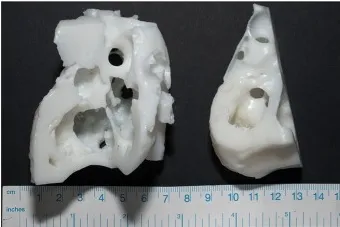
Photographs of the final models, with a measuring tape to demonstrate size. Myocardium models were produced in Formlabs White resin.
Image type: medical_photograph (oral_photograph)